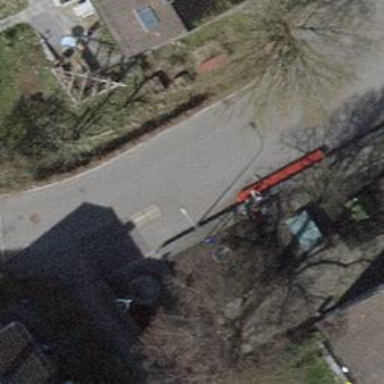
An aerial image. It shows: Red bench.